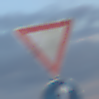
Verkehrszeichen: VorfahrtGewaehren
Zusatzzeichen unten: VorgeschriebeneFahrtrichtungGeradeausOderLinks
Umgebung: Outdoor, Nature
Tageszeit: SunriseSunset
Wetter: PartlyCloudy
Licht: Natural
Jahreszeit: NotSpecified
Kontrast: LowContrast